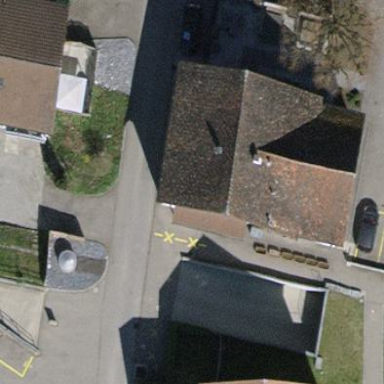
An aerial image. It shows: Pub building.